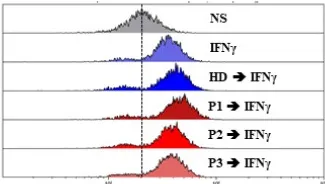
Absence of IFNgamma or other autoantibodies that may directly hinder/block IFNgamma signaling and normal response to IFNgamma or BCG stimulation. (F) IFNgamma concentration in culture supernatant after no stimulation, IL12, heat-inactivated BCG, or PMA/IONO stimulation of PBMC from the patient and one HD for 48 h. BCG: bacillus Calmette-Guerin; HD, healthy donor; IFNgamma, interferon gamma; NS, non-stimulated; P1, patient's serum before BCGosis diagnosis and IFNgamma therapy (2018-08); P2, patient's serum at the time of BCGosis diagnosis and during IFNgamma therapy (2018-11); P3, patient's serum after BCGosis diagnosis and IFNgamma therapy (2019-02).
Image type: pathology (immunostaining)